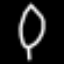
Label: leaf